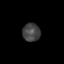
Tissue: prostate
Cell type: T cells
Senescence score: 0.2884
Nuclear area (px): 313
Mean DAPI intensity: 68.16